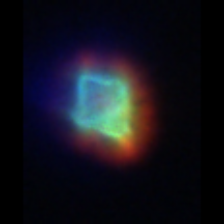
Taxon: Gyrodinium
Group: Dinoflagellates